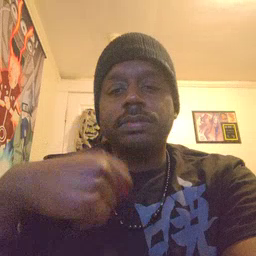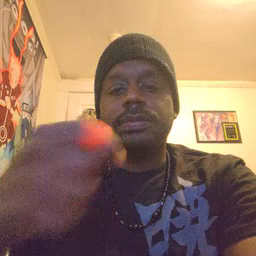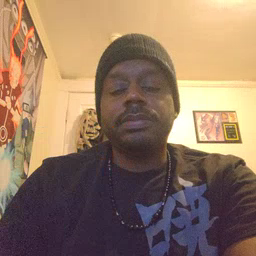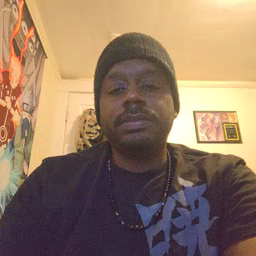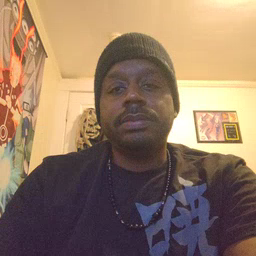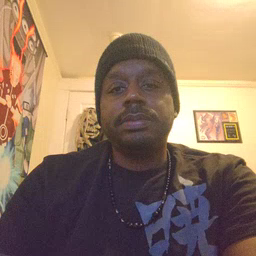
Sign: cereal